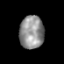
Tissue: prostate
Cell type: T cells
Senescence score: 0.3476
Nuclear area (px): 792
Mean DAPI intensity: 144.554